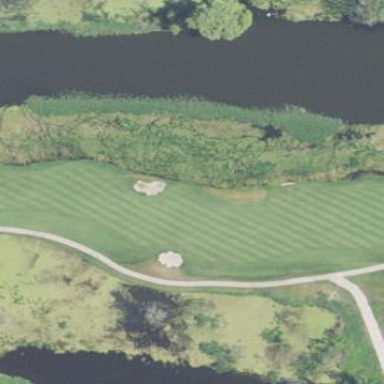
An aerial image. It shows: Golf fairway surrounded by grass.